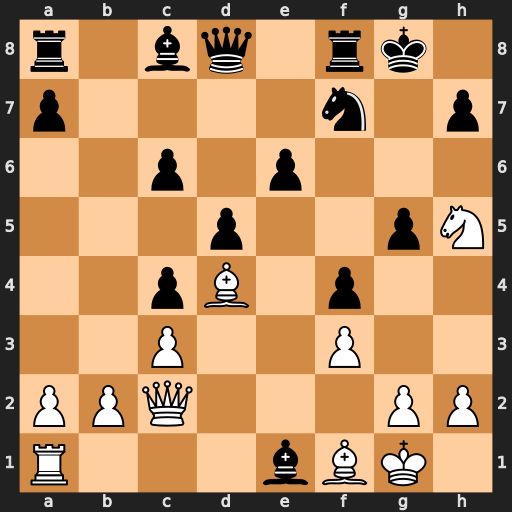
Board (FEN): r1bq1rk1/p4n1p/2p1p3/3p2pN/2pB1p2/2P2P2/PPQ3PP/R3bBK1
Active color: w
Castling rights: -
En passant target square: -
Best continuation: Nf6+ Qxf6 Bxf6